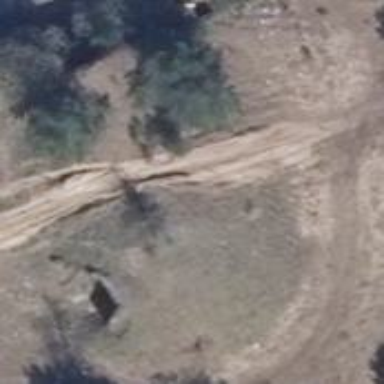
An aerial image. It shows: Bunker.